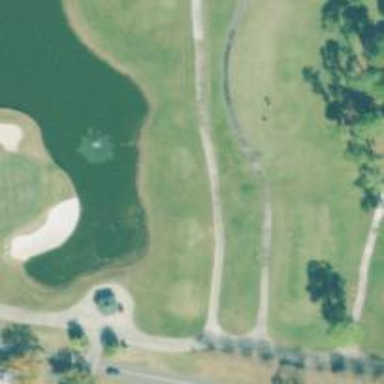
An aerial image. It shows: Service road used as golf cart path.